Interaction volume radius: 5 \u00c5
Interaction volume height: 20 \u00c5
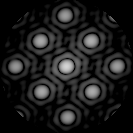
Disorder parameter: 0.03334